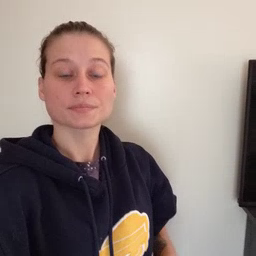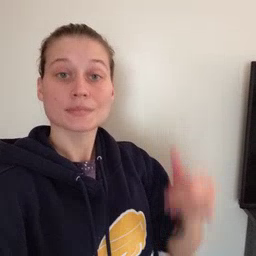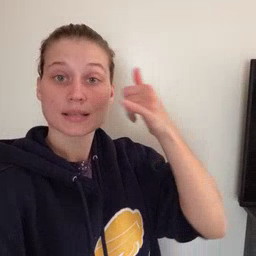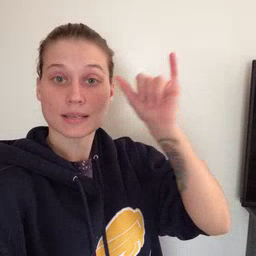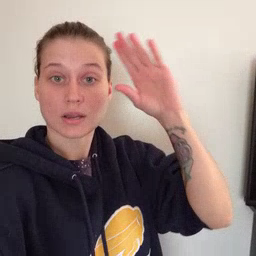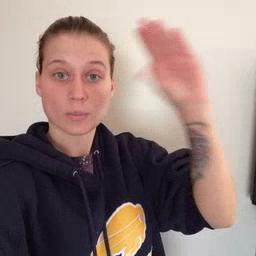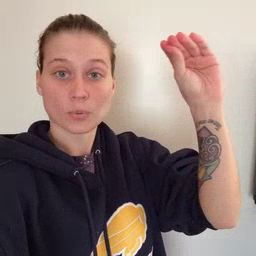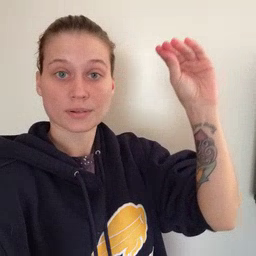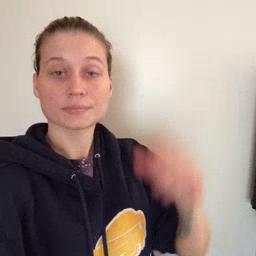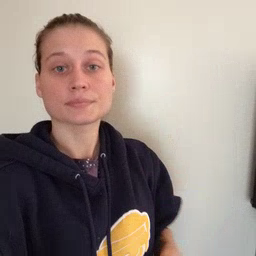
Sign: cowboy